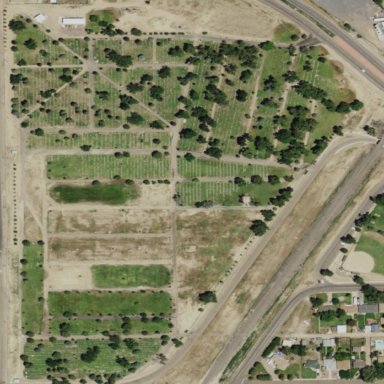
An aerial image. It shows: Cemetery.